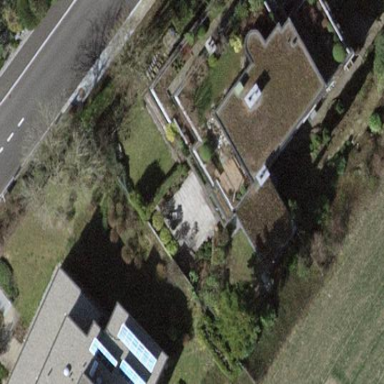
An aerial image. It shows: View of roof of building.